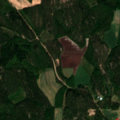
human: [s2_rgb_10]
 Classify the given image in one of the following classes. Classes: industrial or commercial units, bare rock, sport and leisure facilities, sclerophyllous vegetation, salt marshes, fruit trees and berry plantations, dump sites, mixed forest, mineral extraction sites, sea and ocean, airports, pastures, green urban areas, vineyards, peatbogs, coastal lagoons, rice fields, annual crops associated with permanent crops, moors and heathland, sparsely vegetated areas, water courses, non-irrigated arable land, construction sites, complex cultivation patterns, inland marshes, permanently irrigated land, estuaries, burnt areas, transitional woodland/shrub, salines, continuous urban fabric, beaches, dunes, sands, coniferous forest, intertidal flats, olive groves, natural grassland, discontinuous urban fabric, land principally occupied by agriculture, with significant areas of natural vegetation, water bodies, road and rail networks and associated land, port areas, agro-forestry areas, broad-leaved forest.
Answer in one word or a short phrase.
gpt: land principally occupied by agriculture, with significant areas of natural vegetation, coniferous forest, mixed forest